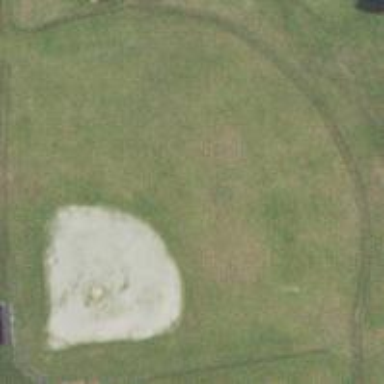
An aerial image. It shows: Baseball pitch for leisure land activities.